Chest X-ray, AP view. Patient: 56 years old, sex M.
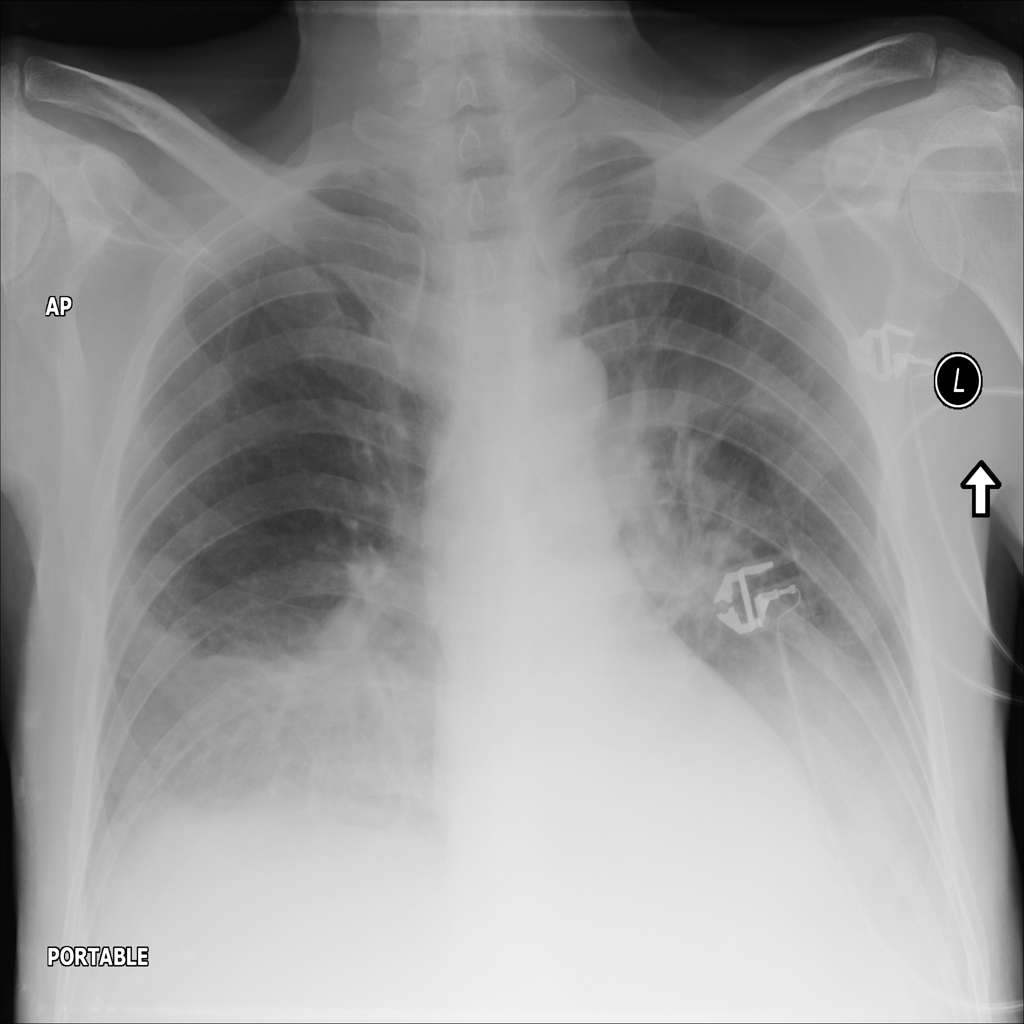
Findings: Effusion, Infiltration